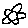
Label: flower